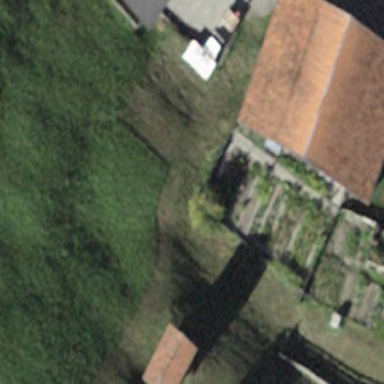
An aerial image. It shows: Simple house.